Interaction volume radius: 5 \u00c5
Interaction volume height: 15 \u00c5
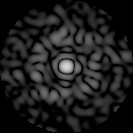
Disorder parameter: 0.8501